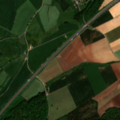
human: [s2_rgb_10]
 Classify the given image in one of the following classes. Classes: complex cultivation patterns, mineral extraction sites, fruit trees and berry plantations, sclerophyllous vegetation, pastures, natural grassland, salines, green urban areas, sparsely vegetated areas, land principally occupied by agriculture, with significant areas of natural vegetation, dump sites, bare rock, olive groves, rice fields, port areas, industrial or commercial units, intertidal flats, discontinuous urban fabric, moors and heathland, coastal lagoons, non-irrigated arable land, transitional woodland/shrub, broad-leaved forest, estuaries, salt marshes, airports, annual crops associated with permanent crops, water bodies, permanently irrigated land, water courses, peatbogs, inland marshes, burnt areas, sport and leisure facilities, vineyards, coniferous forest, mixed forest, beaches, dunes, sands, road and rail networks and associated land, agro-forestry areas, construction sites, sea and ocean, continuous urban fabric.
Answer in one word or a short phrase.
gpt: discontinuous urban fabric, non-irrigated arable land, pastures, complex cultivation patterns, broad-leaved forest